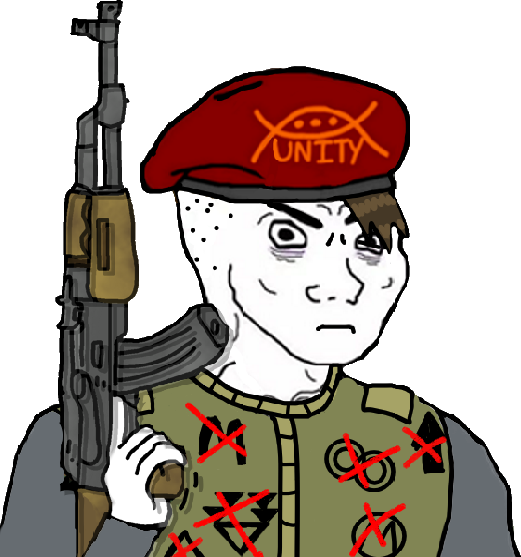
Label: 5_Doomer